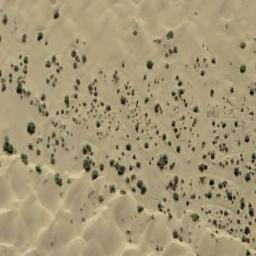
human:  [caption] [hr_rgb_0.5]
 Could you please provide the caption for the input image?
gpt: Some disconnected chaparrals of different sizes grow in the desert and some small sand dunes beside .

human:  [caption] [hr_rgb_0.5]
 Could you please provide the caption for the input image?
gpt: The chaparral is sparse in the lower left .

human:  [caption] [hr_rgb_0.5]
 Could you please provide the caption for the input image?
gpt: The chaparral is consist of some bushes on the desert .

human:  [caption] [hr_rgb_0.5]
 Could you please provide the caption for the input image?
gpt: There are some scattered trees in this desert .

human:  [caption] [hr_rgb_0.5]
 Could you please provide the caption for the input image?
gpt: Chaparral is evenly distributed on the sand .